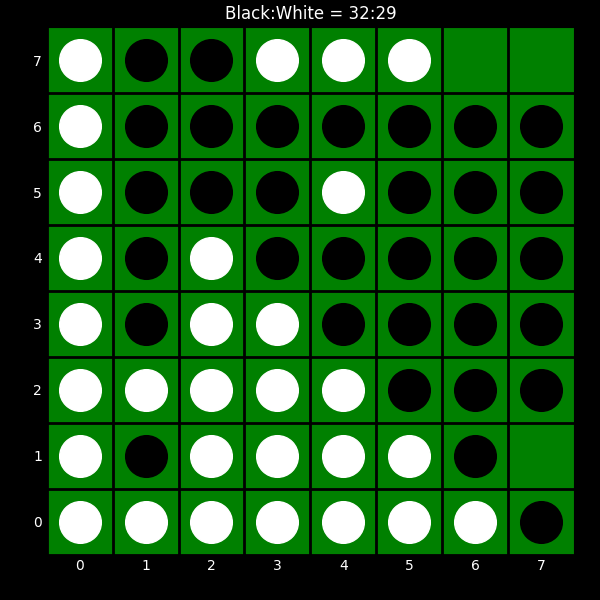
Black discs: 32
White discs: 29